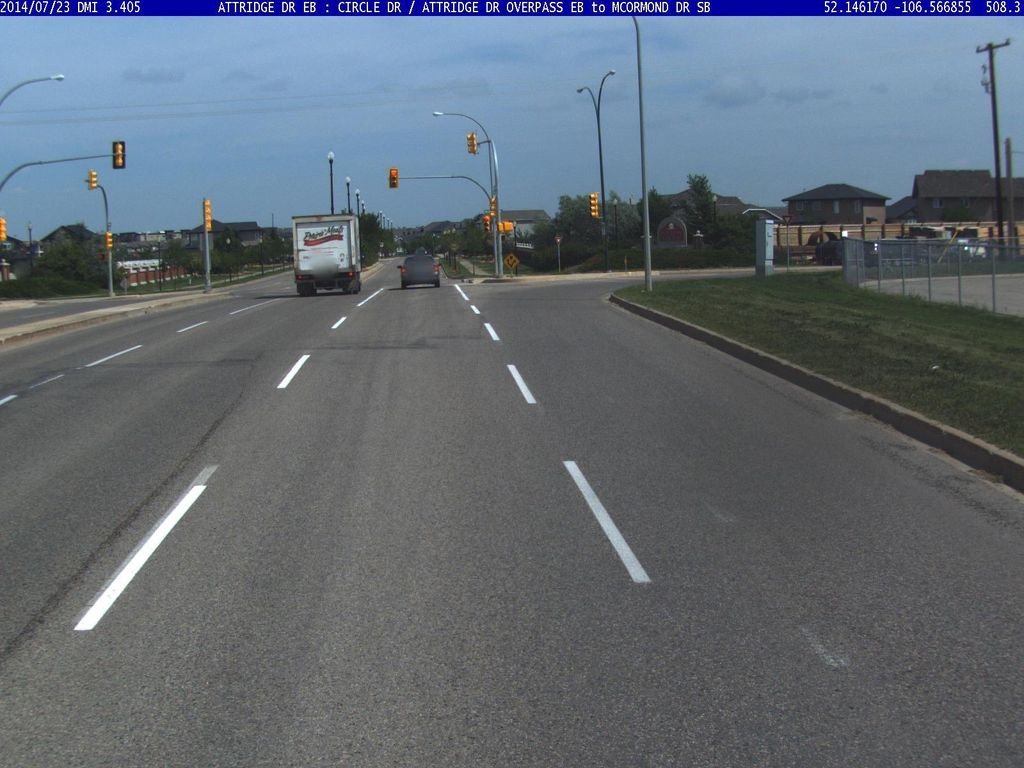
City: saskatoon